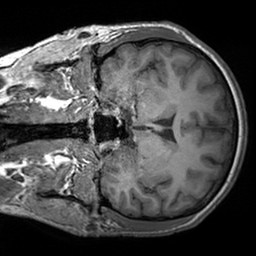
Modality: T1w
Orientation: coronal
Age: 29
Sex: female
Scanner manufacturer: siemens
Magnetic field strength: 3 T
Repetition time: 1.6 s
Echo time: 0.00236 s